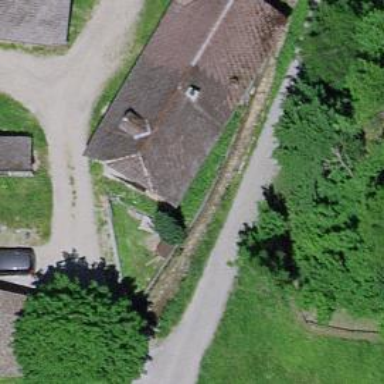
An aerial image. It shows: Farm building.